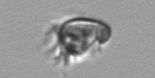
Label: Paratontonia_gracillima